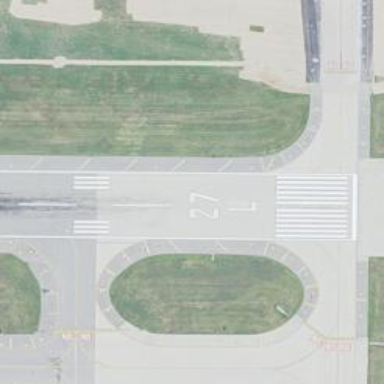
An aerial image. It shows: View of taxiway at the airport.